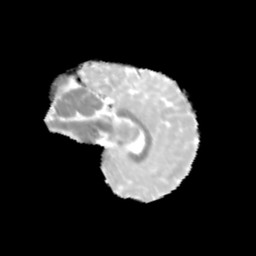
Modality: MD
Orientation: sagittal
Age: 12
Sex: male
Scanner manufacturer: siemens
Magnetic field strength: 3 T
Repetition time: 3.8 s
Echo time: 0.07 s